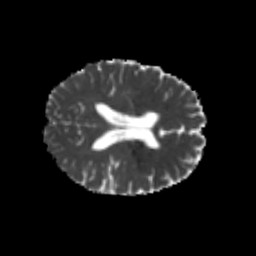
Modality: MD
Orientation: axial
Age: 24
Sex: female
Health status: healthy
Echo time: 0.074 s